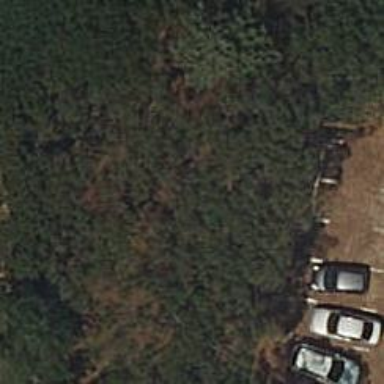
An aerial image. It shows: Picnic site for tourists.